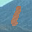
Label: 1